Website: lowes
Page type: delivery-shipping
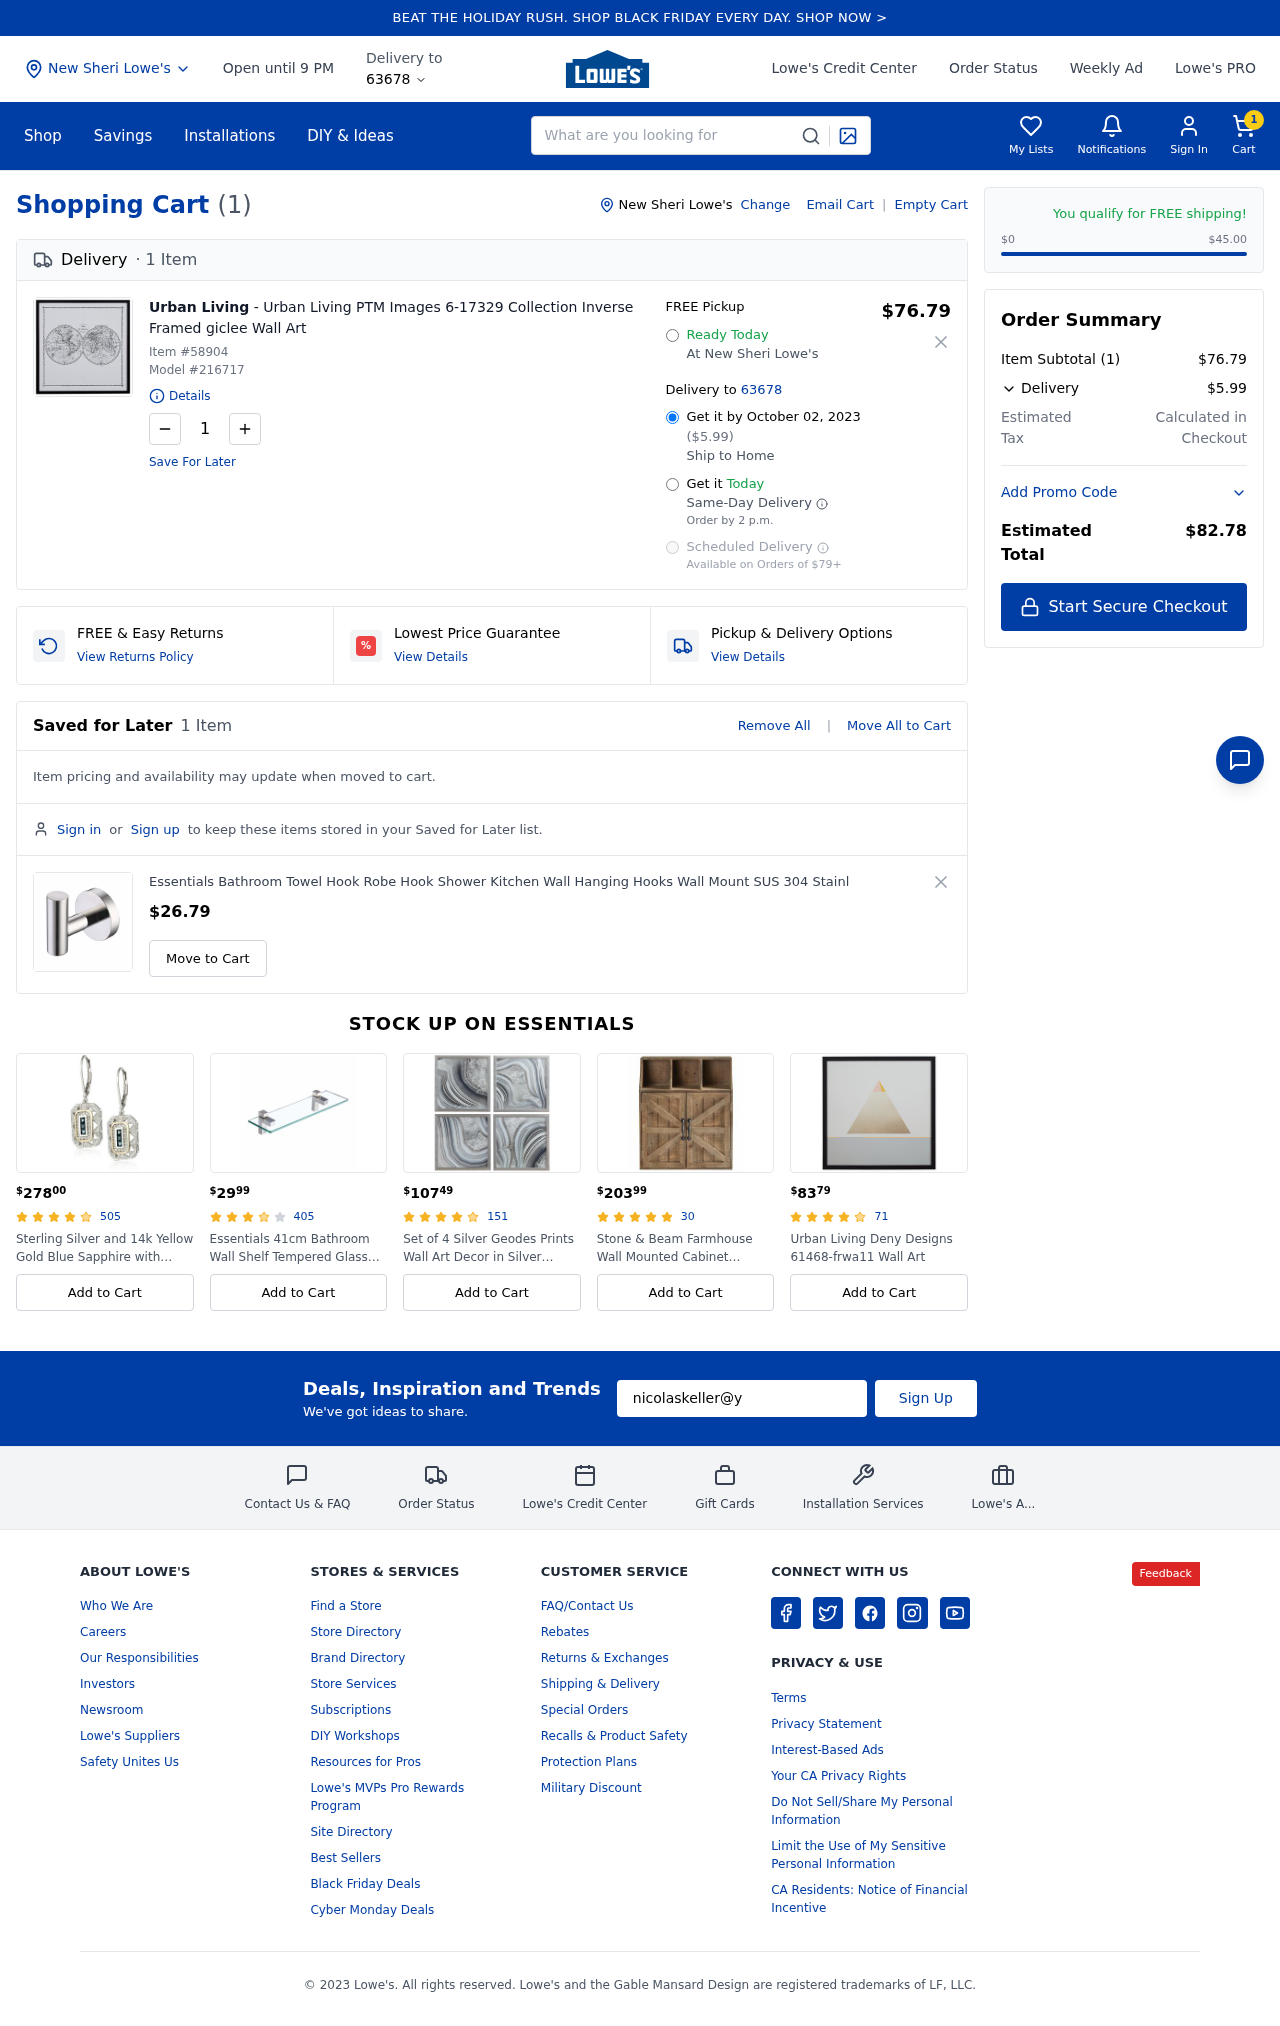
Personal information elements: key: PII_CITY
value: New Sheri
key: PII_EMAIL
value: nicolaskeller@yahoo.com
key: PII_POSTCODE
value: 63678
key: PII_CITY2
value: New Sheri
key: PII_CITY3
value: New Sheri
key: PII_POSTCODE_FULL
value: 63678
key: PII_POSTCODE_NUMERIC
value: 63678
Product elements: key: PRODUCT1_BRAND
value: Urban Living
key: PRODUCT1_NAME
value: Urban Living PTM Images 6-17329 Collection Inverse Framed giclee Wall Art
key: PRODUCT1_PRICE
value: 76.79
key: PRODUCT1_QUANTITY
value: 1
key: PRODUCT2_NAME
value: Essentials Bathroom Towel Hook Robe Hook Shower Kitchen Wall Hanging Hooks Wall Mount SUS 304 Stainl
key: PRODUCT2_PRICE
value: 26.79
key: PRODUCT1_ITEM_NUMBER
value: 58904
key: PRODUCT1_MODEL_NUMBER
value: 216717
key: PRODUCT3_PRICE
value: $27800
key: PRODUCT3_NUM_RATINGS
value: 505
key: PRODUCT3_NAME
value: Sterling Silver and 14k Yellow Gold Blue Sapphire with Diamond-Accent Art Deco-Style Drop Earrings
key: PRODUCT4_PRICE
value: $2999
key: PRODUCT4_NUM_RATINGS
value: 405
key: PRODUCT4_NAME
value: Essentials 41cm Bathroom Wall Shelf Tempered Glass Shelf Brushed Nickel Finish BGS3201S40-2
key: PRODUCT5_PRICE
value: $10749
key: PRODUCT5_NUM_RATINGS
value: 151
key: PRODUCT5_NAME
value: Set of 4 Silver Geodes Prints Wall Art Decor in Silver Frames
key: PRODUCT6_PRICE
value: $20399
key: PRODUCT6_NUM_RATINGS
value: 30
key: PRODUCT6_NAME
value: Stone & Beam Farmhouse Wall Mounted Cabinet Storage Organzier - 23 x19 x 6 Inch, Natural Wood (Renew
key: PRODUCT7_PRICE
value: $8379
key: PRODUCT7_NUM_RATINGS
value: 71
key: PRODUCT7_NAME
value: Urban Living Deny Designs 61468-frwa11 Wall Art
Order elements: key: ORDER_NUM_ITEMS
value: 1
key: ORDER_DELIVERY_DATE
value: October 02, 2023
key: ORDER_SHIPPING_COST
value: $5.99
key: ORDER_SUBTOTAL
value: $76.79
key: ORDER_TOTAL
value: $82.78
Search elements: key: HEADER_SEARCH
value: What are you looking for